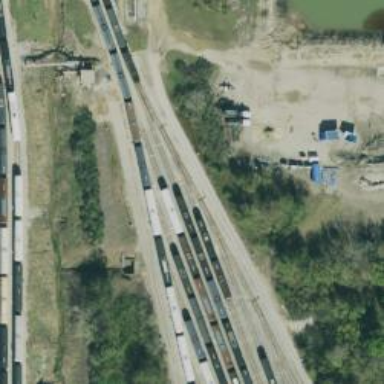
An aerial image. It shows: Railway yard in service.